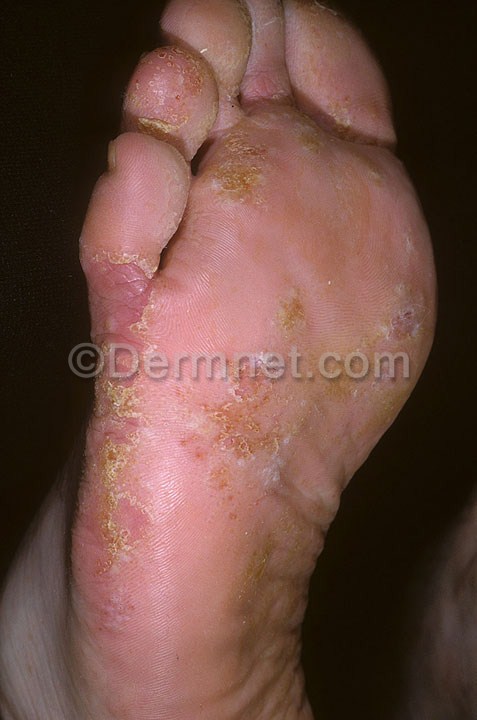
Disease: Eczema Photos